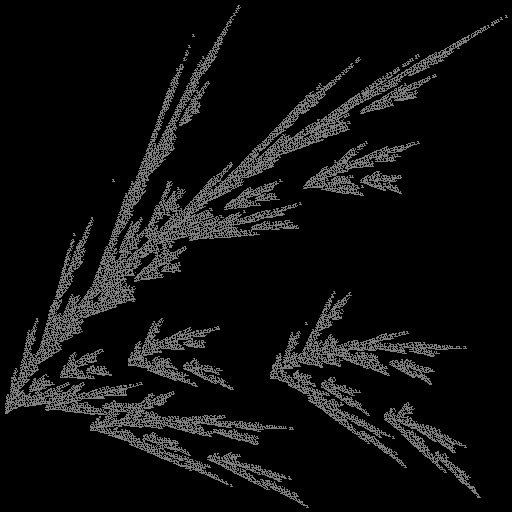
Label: filmyfern